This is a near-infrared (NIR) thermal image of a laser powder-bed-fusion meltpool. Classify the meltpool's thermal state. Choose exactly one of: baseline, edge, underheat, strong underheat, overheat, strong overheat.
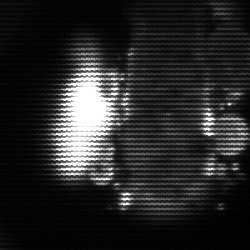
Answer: strong underheat